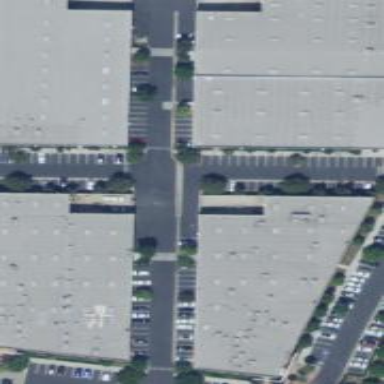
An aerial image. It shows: Commercial building.